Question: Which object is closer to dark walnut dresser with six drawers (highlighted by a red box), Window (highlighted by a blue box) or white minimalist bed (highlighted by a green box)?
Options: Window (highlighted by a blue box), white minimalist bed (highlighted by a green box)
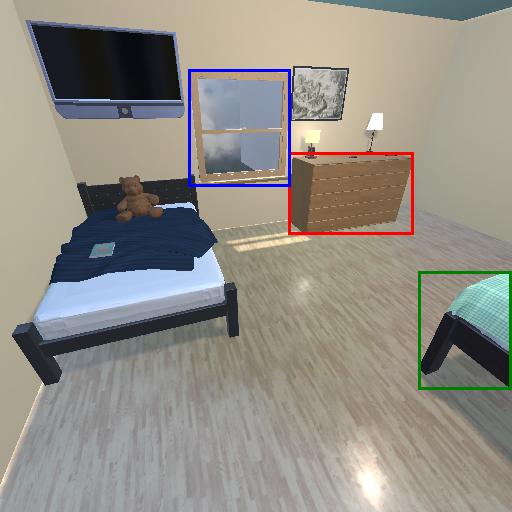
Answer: Window (highlighted by a blue box)